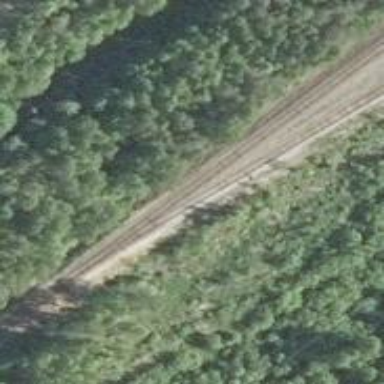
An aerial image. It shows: Wedge used for railway derailment.